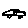
Label: car